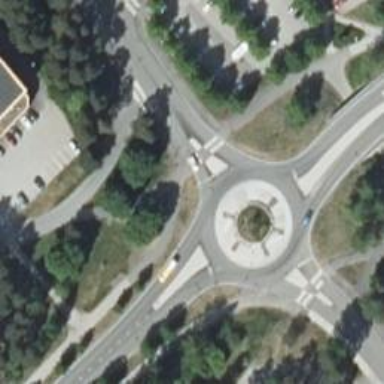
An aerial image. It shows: Secondary road made of asphalt leading to roundabout.